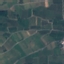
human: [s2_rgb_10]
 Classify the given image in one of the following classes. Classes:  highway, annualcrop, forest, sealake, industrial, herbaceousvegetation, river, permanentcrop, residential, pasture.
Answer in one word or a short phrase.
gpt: PermanentCrop